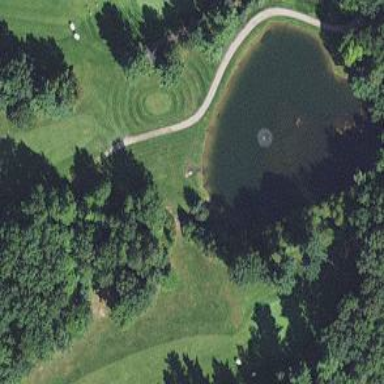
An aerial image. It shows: Scenic view of water hazard on golf course. The natural water feature adds beauty to the landscape.